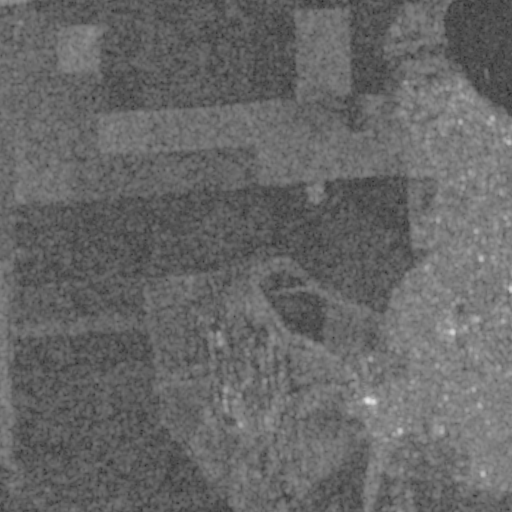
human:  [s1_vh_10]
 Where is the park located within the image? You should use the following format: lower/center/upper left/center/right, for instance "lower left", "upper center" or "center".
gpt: The park is located in the upper right of the image.
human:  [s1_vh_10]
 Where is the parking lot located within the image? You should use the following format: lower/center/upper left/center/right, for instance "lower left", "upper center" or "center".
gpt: The parking lot is located in the lower right of the image.
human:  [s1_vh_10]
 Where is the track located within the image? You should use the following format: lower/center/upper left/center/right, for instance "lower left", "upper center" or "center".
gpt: The track is located in the upper right of the image.
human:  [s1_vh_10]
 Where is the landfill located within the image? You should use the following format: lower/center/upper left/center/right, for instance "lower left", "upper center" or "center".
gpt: There is no landfill in the image.

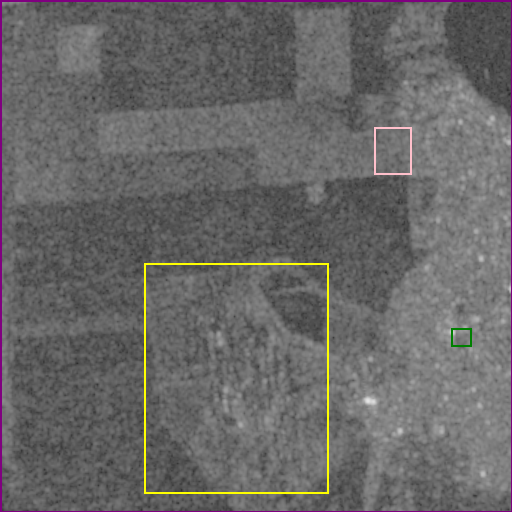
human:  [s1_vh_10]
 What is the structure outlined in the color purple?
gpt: The structure outlined in purple is a crop field.
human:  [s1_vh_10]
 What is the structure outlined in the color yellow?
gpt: The structure outlined in yellow is a landfill.
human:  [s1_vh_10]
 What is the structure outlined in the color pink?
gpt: The structure outlined in pink is a park.
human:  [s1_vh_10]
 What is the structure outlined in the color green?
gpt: The structure outlined in green is a parking lot.
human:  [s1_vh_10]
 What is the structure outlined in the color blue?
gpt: There is no blue outline.